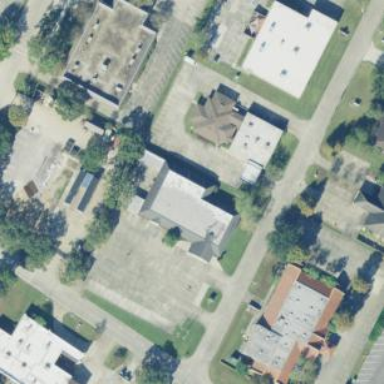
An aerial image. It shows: Healthcare center housed in building.